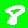
Digit: 8